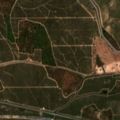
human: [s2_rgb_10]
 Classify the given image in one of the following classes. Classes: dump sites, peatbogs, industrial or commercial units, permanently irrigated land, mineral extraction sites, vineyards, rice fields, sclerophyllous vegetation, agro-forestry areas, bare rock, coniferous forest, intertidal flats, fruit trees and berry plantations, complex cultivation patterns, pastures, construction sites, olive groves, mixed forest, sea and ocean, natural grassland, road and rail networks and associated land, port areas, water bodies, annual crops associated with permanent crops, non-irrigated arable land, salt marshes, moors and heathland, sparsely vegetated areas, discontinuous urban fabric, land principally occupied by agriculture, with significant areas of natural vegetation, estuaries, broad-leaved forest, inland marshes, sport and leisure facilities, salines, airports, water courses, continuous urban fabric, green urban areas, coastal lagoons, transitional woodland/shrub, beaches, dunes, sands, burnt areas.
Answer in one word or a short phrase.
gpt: continuous urban fabric